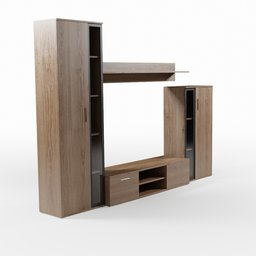
Label: furniture